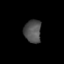
Tissue: prostate
Cell type: T cells
Senescence score: 0.6918
Nuclear area (px): 383
Mean DAPI intensity: 81.65